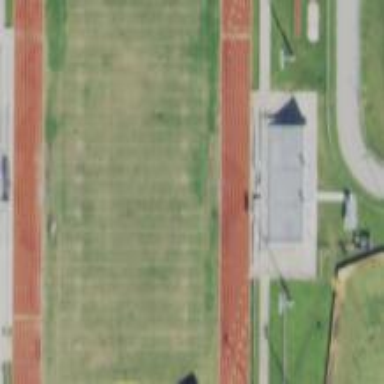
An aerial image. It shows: American football pitch with artificial turf surface for leisure land.